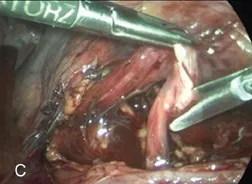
Intraoperative images. (
B
,
C
) Transection and spatulation of the distal ureter.
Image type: medical_photograph (other_medical_photograph)